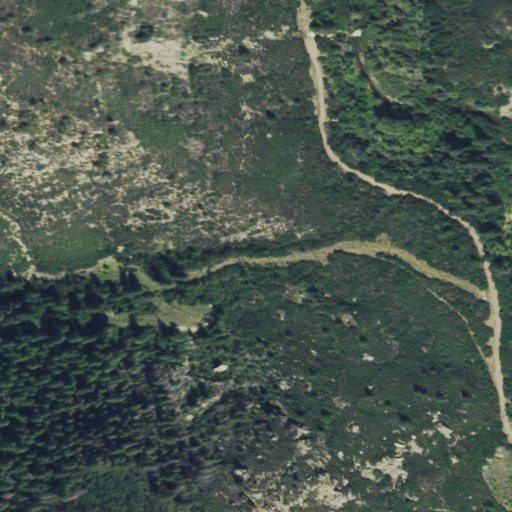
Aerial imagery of valley in Colorado named Dove Gulch containing deciduous forest, shrub, woody wetlands, evergreen forest, and mixed forest